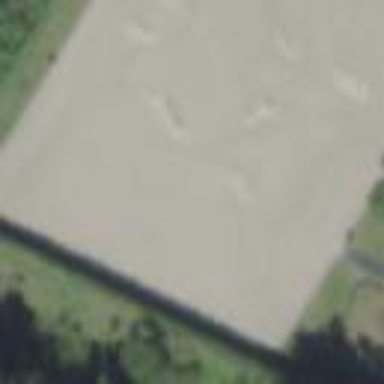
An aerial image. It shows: Equestrian pitch with sand surface for leisure land activities.